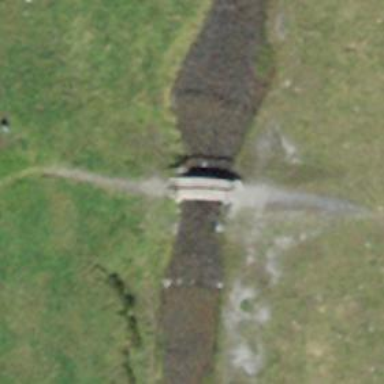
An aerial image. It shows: Path leading to bridge.